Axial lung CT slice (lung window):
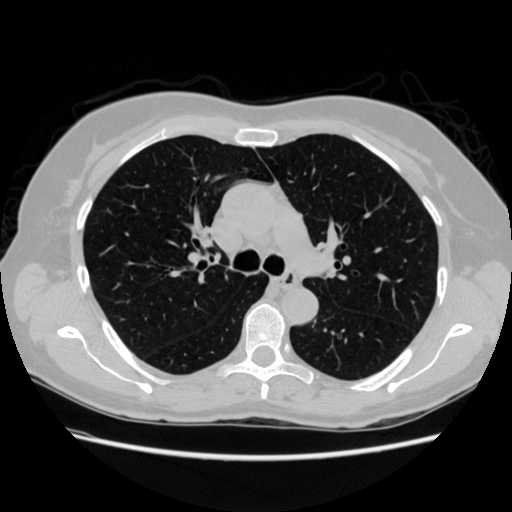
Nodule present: no